Question: ## Background
I've made an "<URL> languages.
Since I know that as of certain Android version, things got flipped to let words and sentences align correctly, I decided to first switch to such a language and then continue with the translation
## The problem
After switching to an RTL language (Hebrew in my case), I've found out that the action bar's up button has the "<" image flipped horizontally:

So now it shows ">" instead.
## The question
How do I fix it? It doesn't make sense to see it this way...
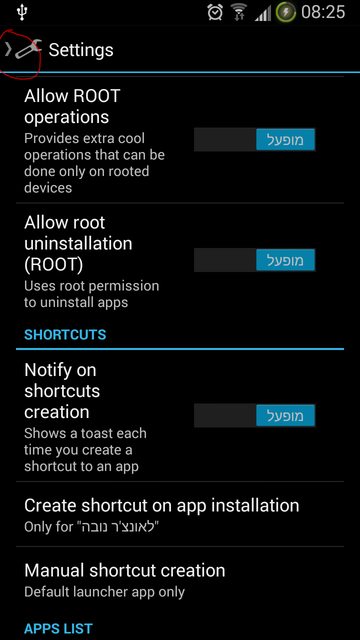
Answer: Well, you can access that 'ActionBar' "up" affordance by calling 'Resources.getIdentifier' and 'View.findViewById'. After that you could rotate it.
'''
final int upId = getResources().getIdentifier("up", "id", "android");
final View up = findViewById(upId);
// Call this to just rotate the icon 180deg
if (getResources().getConfiguration().getLayoutDirection() == View.LAYOUT_DIRECTION_RTL) {
up.setRotation(180f);
}
'''